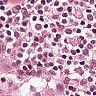
Metastatic tissue present: no